Aerial crown-view tile of a tropical tree (Barro Colorado Island, Panama), acquired 20241112:
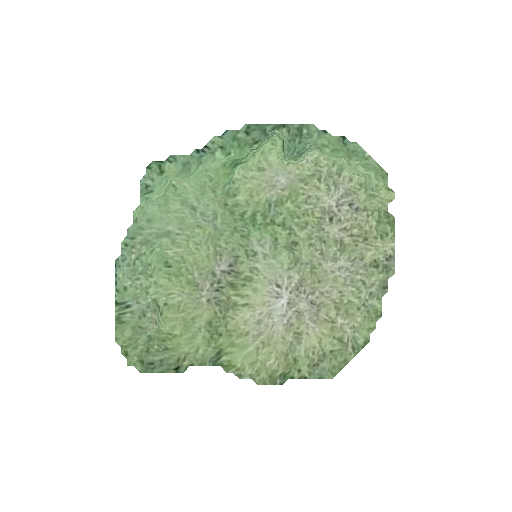
Species: Quararibea asterolepis
GBIF accepted scientific name: Quararibea asterolepis
Crown area: 92.107 m²